Question: I am using angular material design for my angular application, I am getting the fields of an index of elasic search and creating them as checkboxes in my form.
It is getting generated, but when it has more than 4 fields, the alignment looks clumsy.
'''
<div layout="row" layout-align='left start'>
<md-checkbox ng-repeat="field in selectedFields" layout="row" ng-click="toggleCheck(field)" style="text-transform:capitalize" aria-label={{field.name}}>
{{field.name}}
</md-checkbox>
</div>
'''

<URL>:
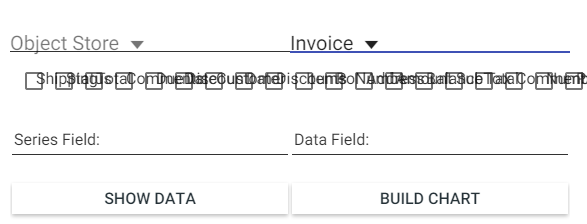
Answer: Just checked angular-material-layout.css and found "layout-wrap".
You need this :
'''
<md-content class="md-whiteframe-z2">
<div layout="row" layout-wrap md-scroll-y flex>
<md-checkbox flex='20'
ng-repeat="field in fields"
layout="row"
ng-click="toggleCheck(field)"
style="text-transform:capitalize"
aria-label={{field}}>
{{field}}
</md-checkbox>
</div>
</md-content>
'''
Working here : <URL>